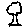
Label: tree